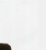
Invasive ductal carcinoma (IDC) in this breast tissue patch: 0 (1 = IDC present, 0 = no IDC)